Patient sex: F
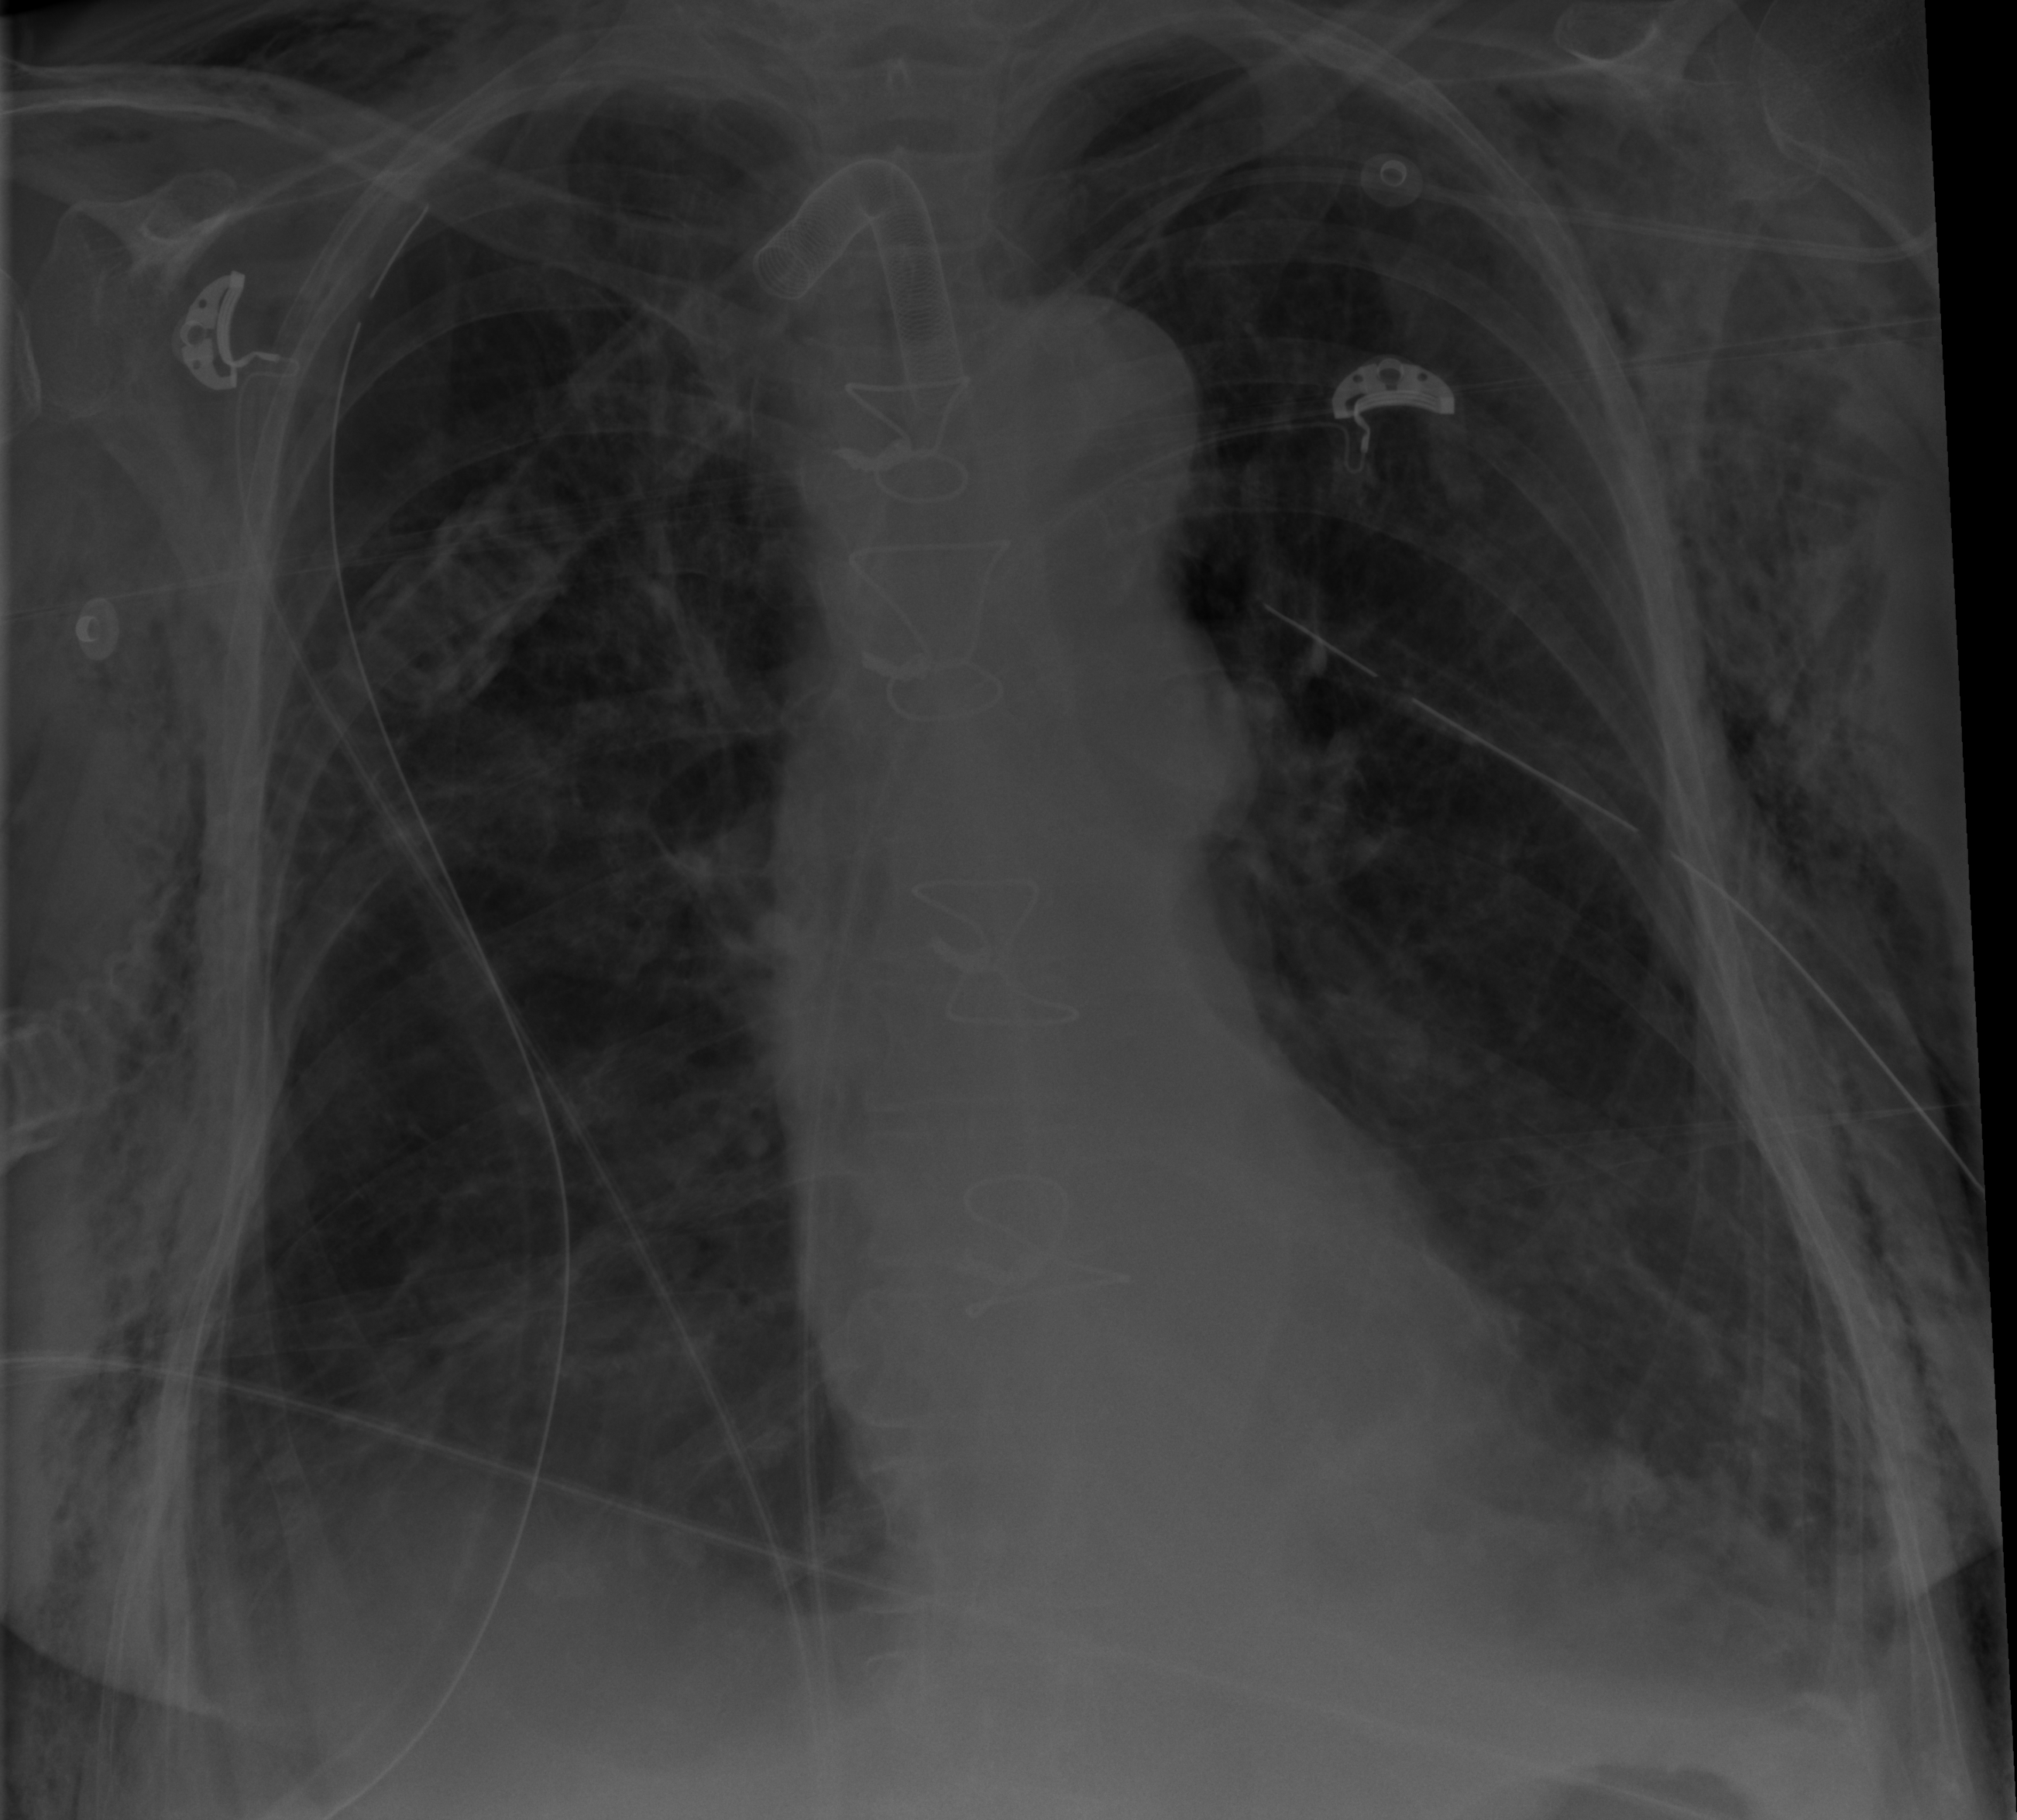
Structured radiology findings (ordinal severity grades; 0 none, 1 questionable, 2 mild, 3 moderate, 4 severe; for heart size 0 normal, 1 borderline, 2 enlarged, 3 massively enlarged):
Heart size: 0
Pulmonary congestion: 0
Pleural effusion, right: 3
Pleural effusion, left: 2
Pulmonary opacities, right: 0
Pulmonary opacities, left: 0
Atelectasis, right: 2
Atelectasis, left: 2